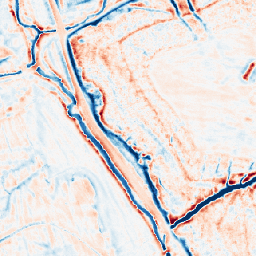
Category: edge_preserving
Decomposition family: bilateral
Decomposition parameters: d: 15
sigma_color: 100
sigma_space: 75
Upsampling method: area
Upsampling parameters: scale: 4
Upsampling scale: 4